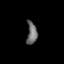
Tissue: lung
Cell type: Myeloid cells
Senescence score: 0.5568
Nuclear area (px): 228
Mean DAPI intensity: 106.68